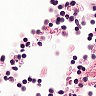
Metastatic tissue present: no